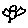
Label: bird